Interaction volume radius: 5 \u00c5
Interaction volume height: 15 \u00c5
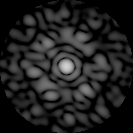
Disorder parameter: 0.7582